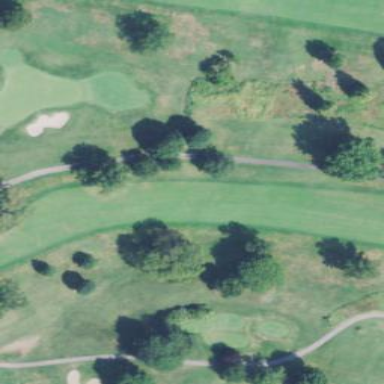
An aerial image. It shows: Golf fairway surrounded by grass.